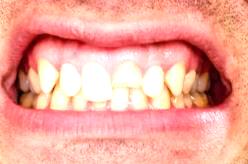
Condition: Gingivitis